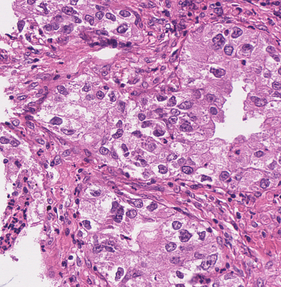
Tumor epithelial tissue: yes
Tumor-associated stroma tissue: yes
Normal tissue: no